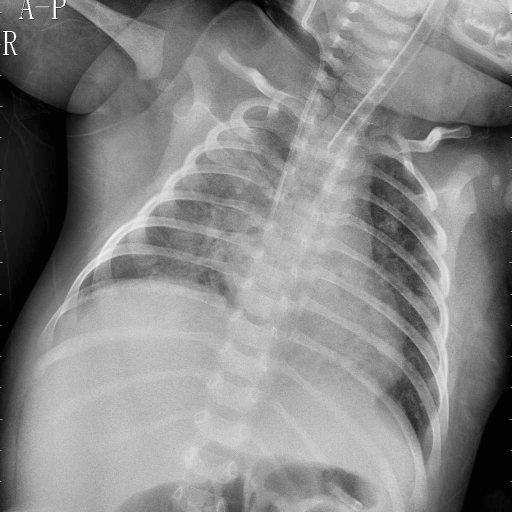
Finding: PNEUMONIA